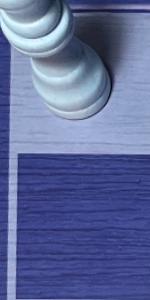
Label: Empty